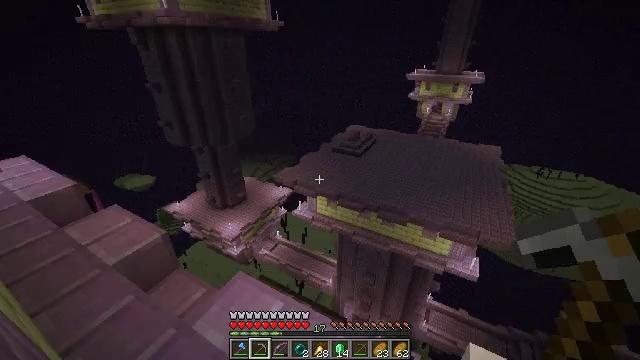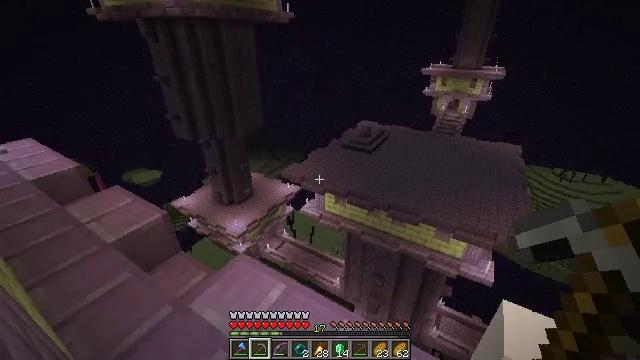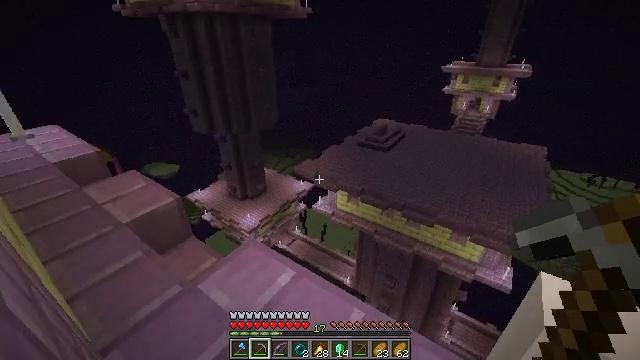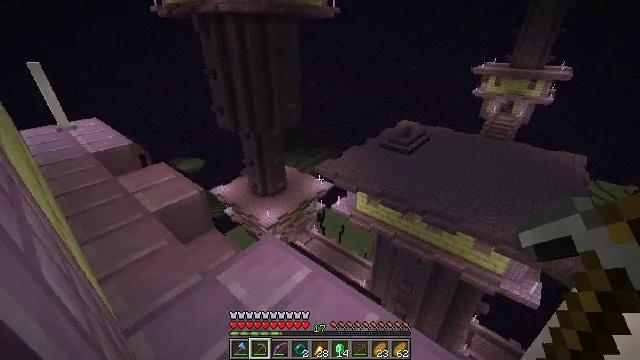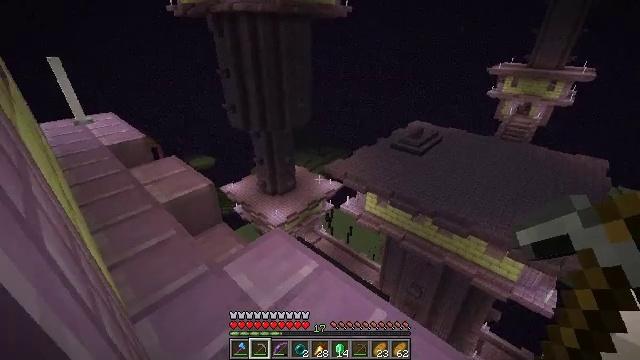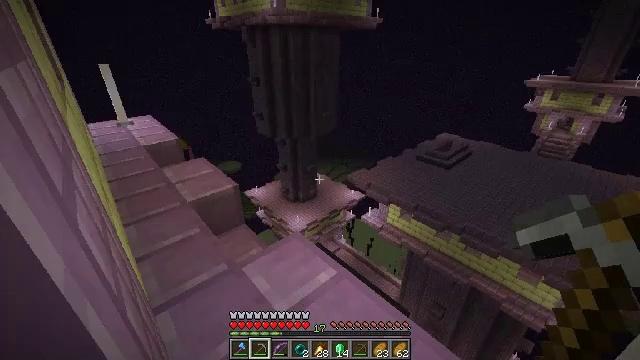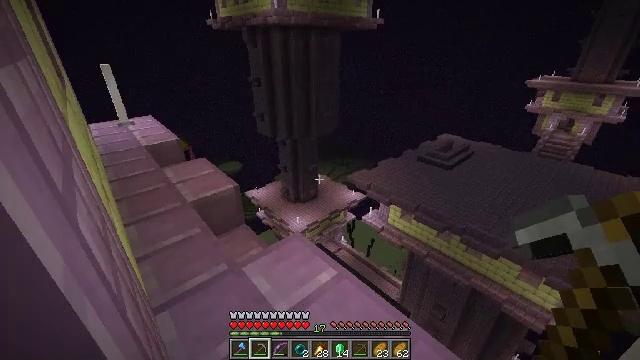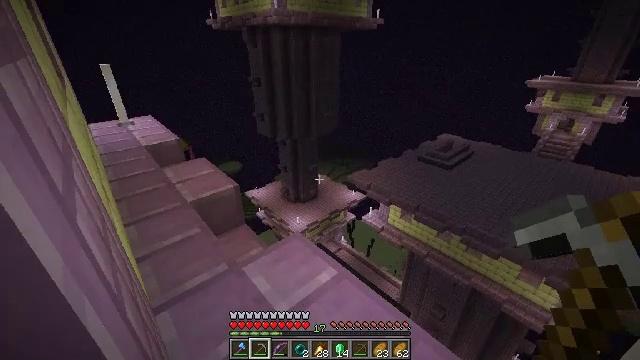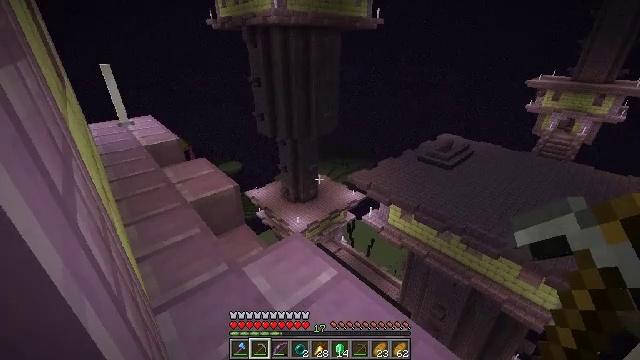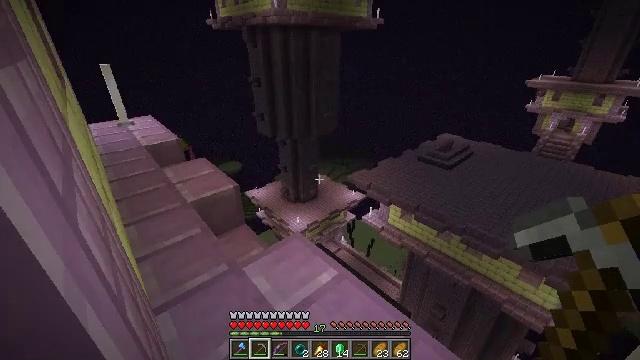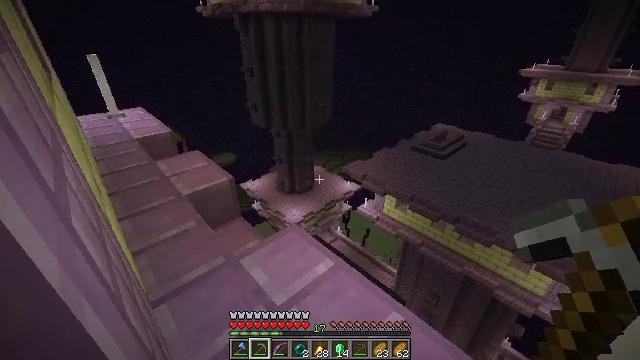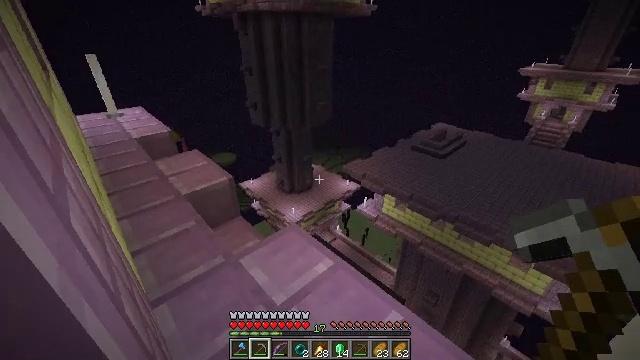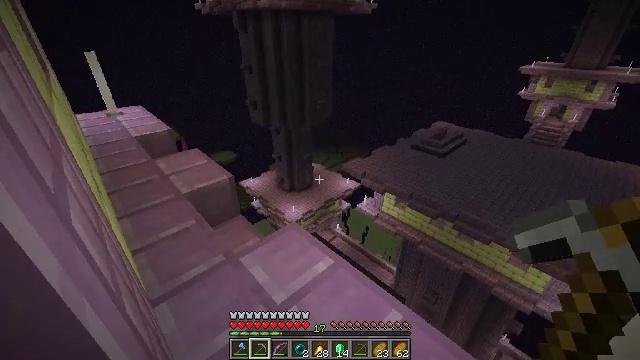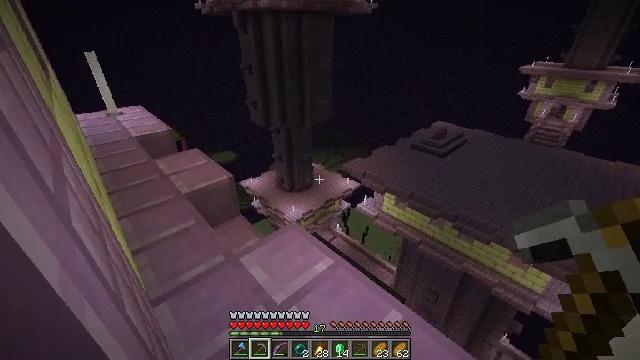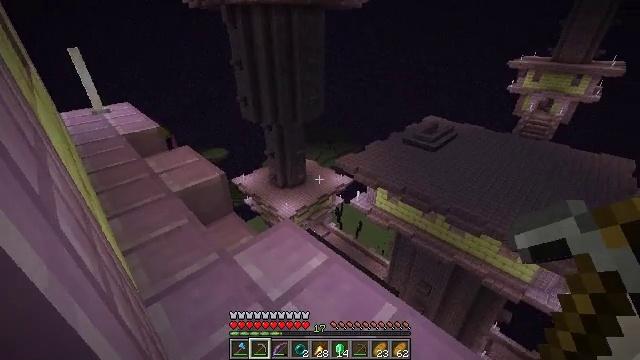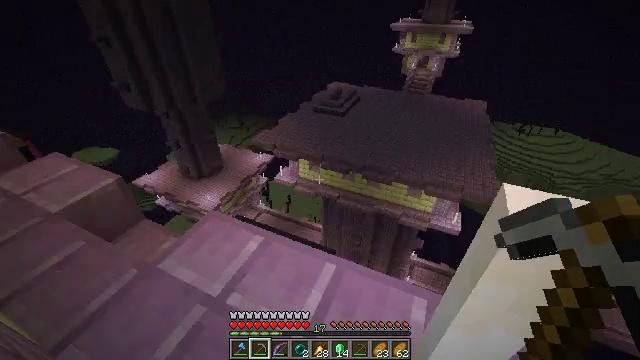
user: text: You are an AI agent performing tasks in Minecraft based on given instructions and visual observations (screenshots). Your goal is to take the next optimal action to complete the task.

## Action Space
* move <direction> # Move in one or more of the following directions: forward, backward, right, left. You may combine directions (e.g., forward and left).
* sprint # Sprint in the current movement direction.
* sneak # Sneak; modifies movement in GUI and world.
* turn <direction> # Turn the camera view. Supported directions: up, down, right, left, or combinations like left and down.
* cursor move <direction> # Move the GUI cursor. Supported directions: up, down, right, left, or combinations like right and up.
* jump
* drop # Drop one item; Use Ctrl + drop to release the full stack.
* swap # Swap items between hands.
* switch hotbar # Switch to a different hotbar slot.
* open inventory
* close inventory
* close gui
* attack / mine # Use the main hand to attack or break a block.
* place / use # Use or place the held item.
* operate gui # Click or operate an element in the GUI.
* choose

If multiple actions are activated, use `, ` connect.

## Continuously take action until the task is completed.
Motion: motion action
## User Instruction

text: Break the end rod from its place.
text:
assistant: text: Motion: sneak, turn left
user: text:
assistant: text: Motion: sneak, turn left
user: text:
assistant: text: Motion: sneak, turn left
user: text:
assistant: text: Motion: sneak, turn left
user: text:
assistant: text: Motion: sneak, turn left and up
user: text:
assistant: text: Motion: sneak
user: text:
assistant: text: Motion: move forward, sneak
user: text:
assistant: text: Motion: move forward, sneak
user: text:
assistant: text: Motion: move forward, sneak
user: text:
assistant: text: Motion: move forward, sneak, turn right and down
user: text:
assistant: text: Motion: move forward, sneak
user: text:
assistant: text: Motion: move forward, sneak
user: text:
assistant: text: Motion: move forward, sneak
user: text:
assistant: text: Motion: move forward, sneak, turn right
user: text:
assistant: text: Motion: move forward, sneak, turn right and down
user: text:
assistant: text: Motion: move forward, sneak, turn right and down
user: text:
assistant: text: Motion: move forward, sneak, turn right and down
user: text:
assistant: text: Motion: move forward, sneak, attack / mine
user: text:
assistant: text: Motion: move forward, sneak, attack / mine
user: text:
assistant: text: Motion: sneak, attack / mine
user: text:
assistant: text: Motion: sneak, attack / mine
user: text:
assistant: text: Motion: sneak, turn left, attack / mine
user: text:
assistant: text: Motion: move forward, sneak, turn left, attack / mine
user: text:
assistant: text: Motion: move forward, sneak, turn left and up
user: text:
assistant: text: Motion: move forward, sneak, turn left and up
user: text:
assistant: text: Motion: move forward, sneak, turn left
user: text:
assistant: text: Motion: move forward, sneak, turn left
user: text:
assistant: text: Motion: move forward, sneak, turn left
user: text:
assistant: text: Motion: move forward, sneak, turn left
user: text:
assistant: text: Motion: move forward, sneak, turn left and up